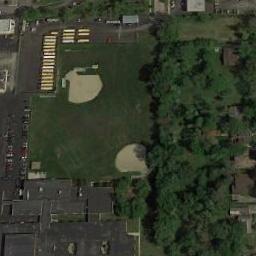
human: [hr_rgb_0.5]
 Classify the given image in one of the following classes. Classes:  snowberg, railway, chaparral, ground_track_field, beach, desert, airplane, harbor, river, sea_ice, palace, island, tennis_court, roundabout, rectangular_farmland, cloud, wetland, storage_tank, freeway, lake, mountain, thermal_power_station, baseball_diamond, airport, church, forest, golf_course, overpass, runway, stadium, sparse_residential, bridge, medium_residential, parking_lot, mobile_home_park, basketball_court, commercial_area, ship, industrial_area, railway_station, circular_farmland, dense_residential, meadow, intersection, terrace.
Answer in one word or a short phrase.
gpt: baseball_diamond